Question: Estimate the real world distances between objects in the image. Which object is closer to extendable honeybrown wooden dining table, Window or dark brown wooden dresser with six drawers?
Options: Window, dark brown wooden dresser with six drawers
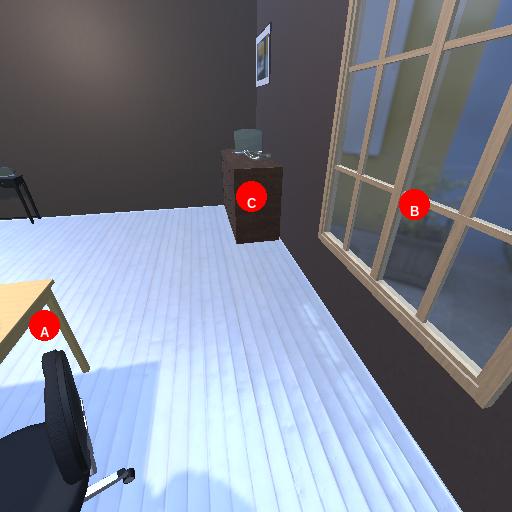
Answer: Window